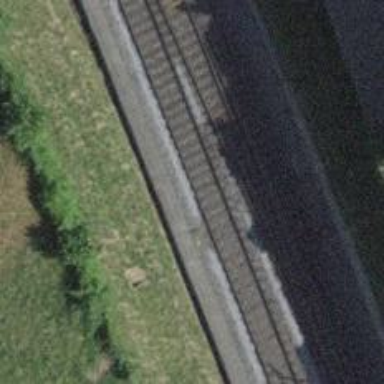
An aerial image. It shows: Single-track electrified railway siding with contact line.